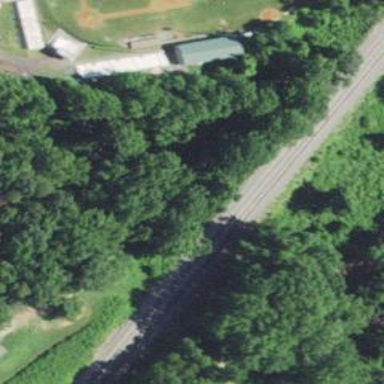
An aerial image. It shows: Path leading to bridge.